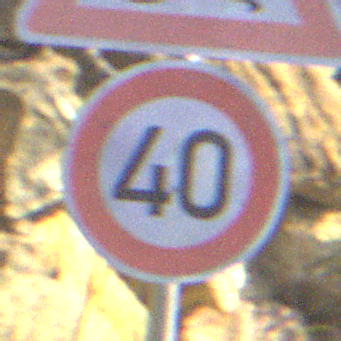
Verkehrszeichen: Geschwindigkeit40
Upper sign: SchleuderOderRutschgefahr
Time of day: MorningAfternoon
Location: Outdoor (RoadRail)
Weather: PartlyCloudy
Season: NotSpecified
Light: Natural